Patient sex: M
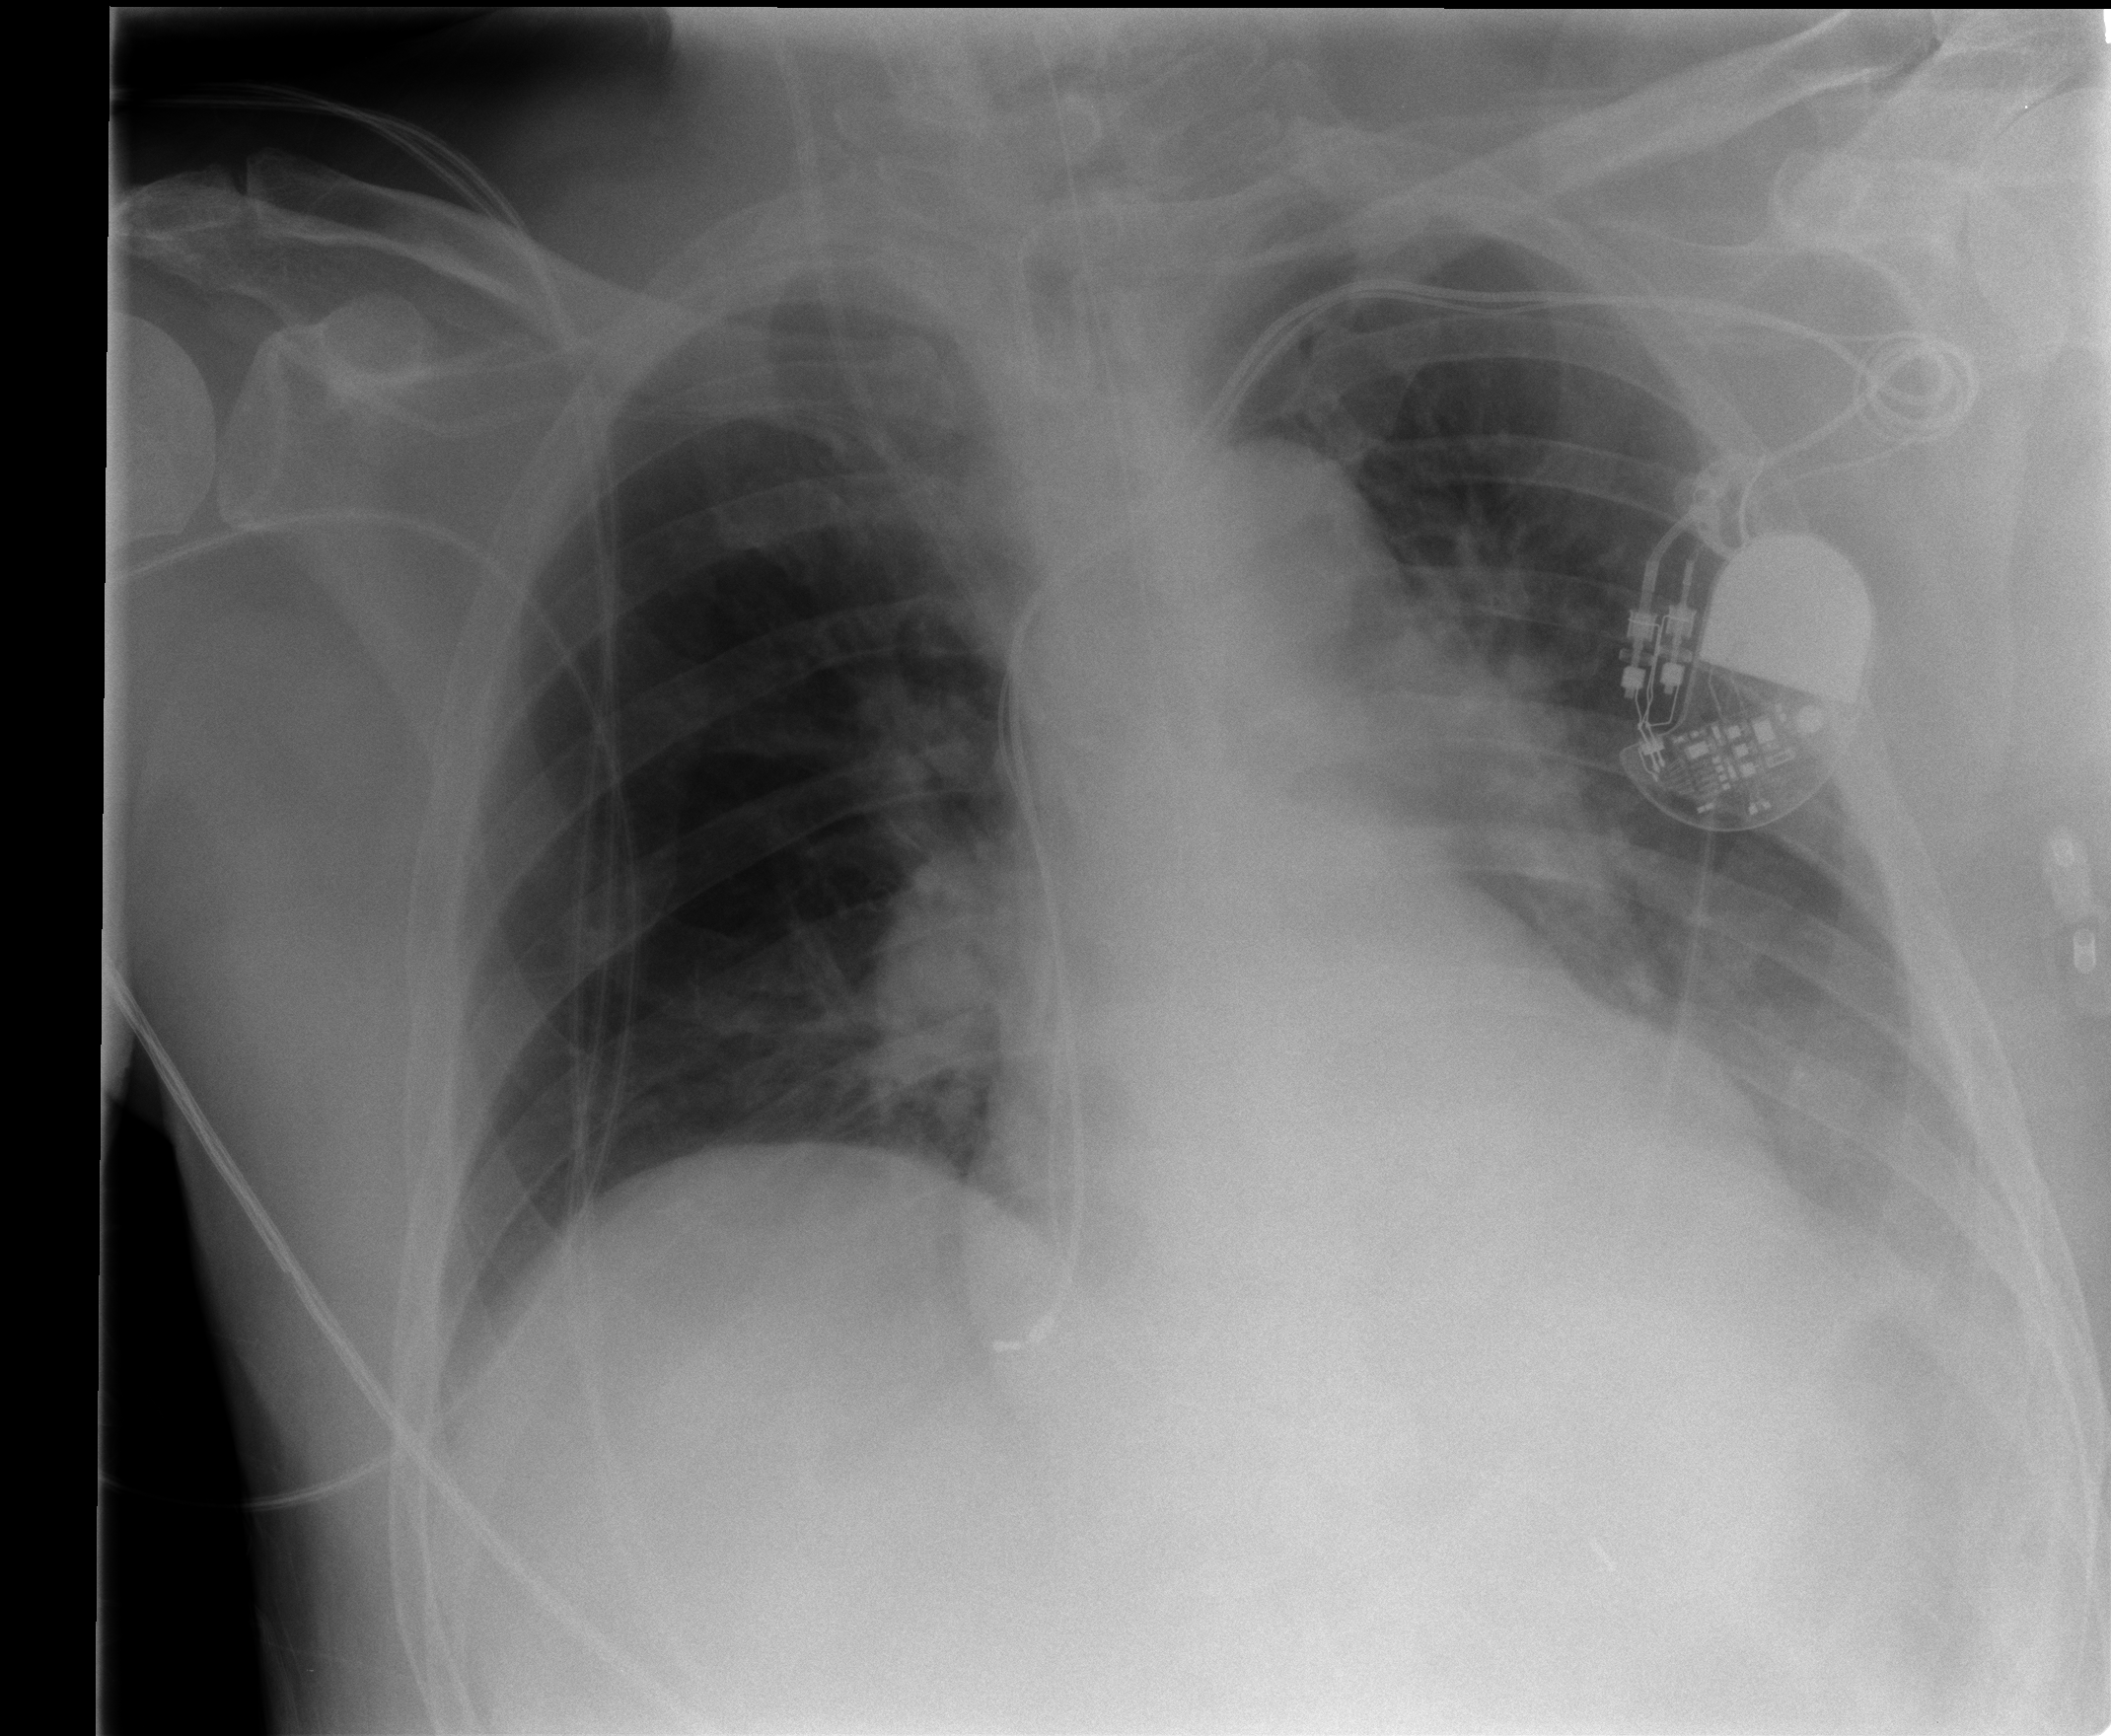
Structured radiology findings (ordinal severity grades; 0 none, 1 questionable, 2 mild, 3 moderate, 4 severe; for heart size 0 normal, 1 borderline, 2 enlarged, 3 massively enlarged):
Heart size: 0
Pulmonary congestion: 0
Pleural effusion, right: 0
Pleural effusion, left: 2
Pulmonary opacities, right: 2
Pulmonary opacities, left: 0
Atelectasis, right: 1
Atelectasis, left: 2